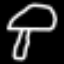
Label: mushroom